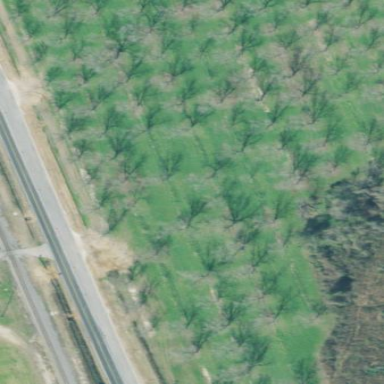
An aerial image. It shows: Orchard.